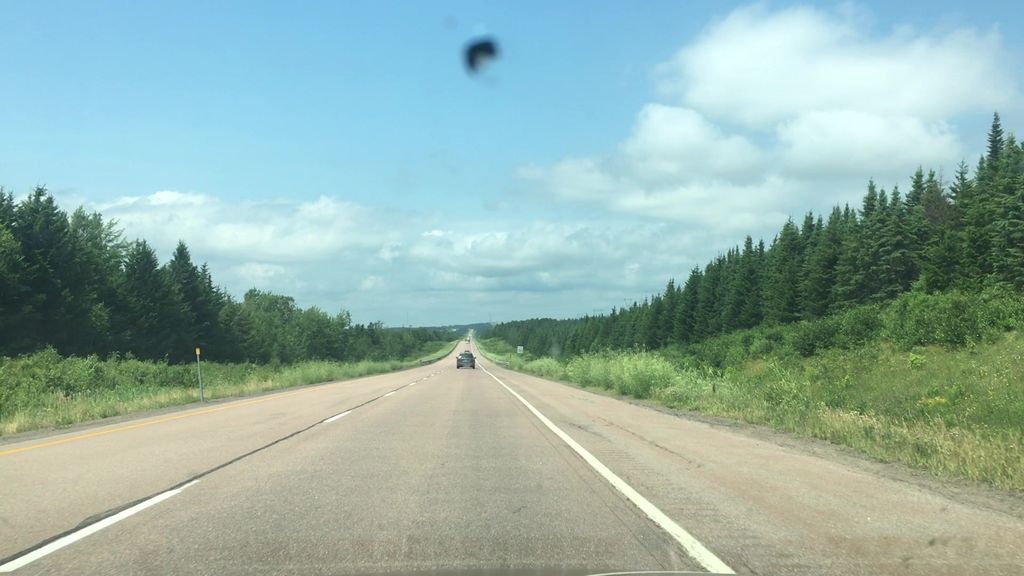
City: charlottetown